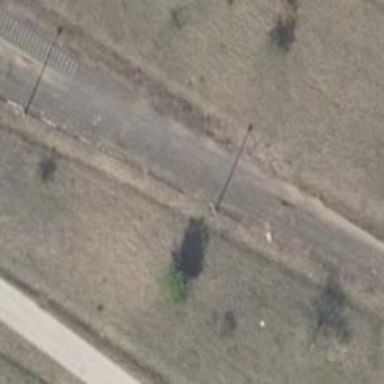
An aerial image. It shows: Abandoned historic railway spur.